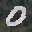
Label: 0